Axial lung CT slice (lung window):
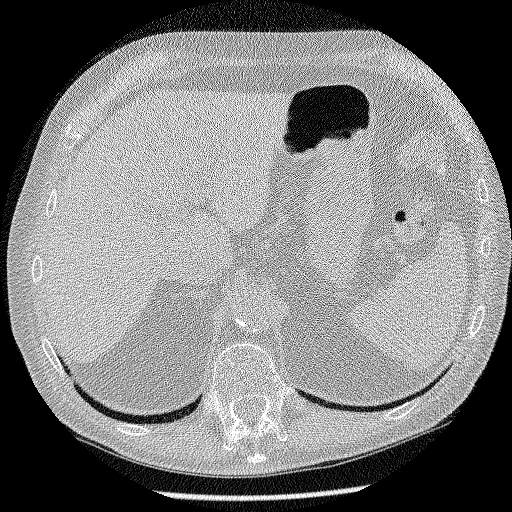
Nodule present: no